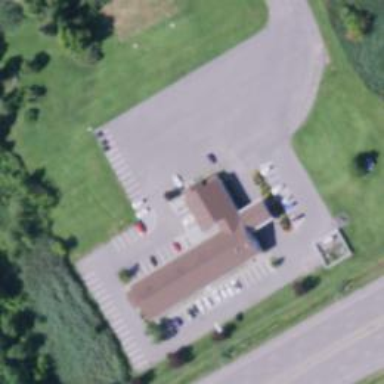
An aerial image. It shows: Building that is motel.